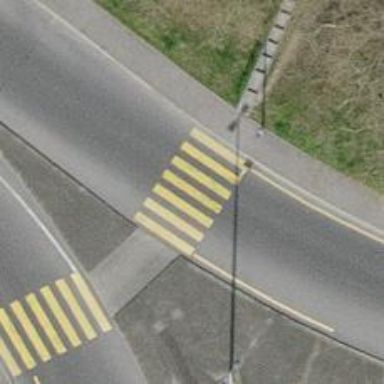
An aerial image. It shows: Uncontrolled zebra crossing on the road.